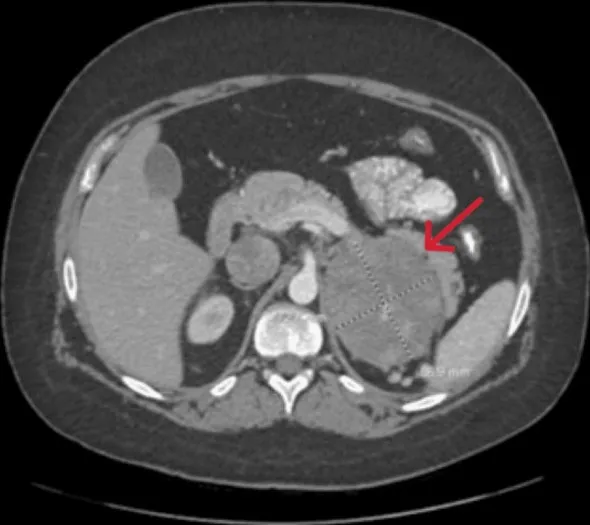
CT scan of the abdomen (axial view) with contrast showing the left adrenocortical carcinoma (red arrow).
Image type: radiology (ct)